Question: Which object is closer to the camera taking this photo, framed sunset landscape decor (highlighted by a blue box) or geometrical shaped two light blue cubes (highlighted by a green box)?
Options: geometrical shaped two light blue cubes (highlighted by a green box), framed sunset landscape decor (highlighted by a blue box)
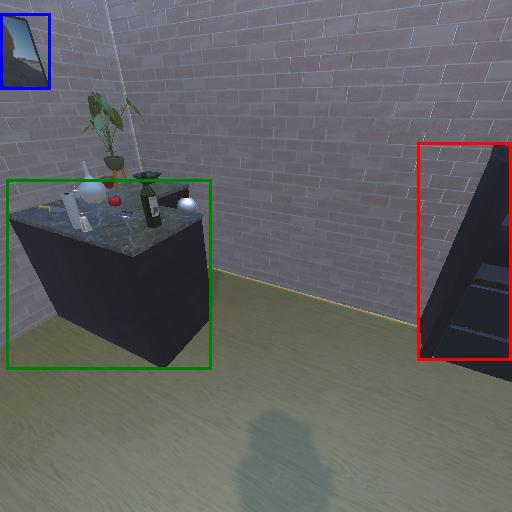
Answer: geometrical shaped two light blue cubes (highlighted by a green box)